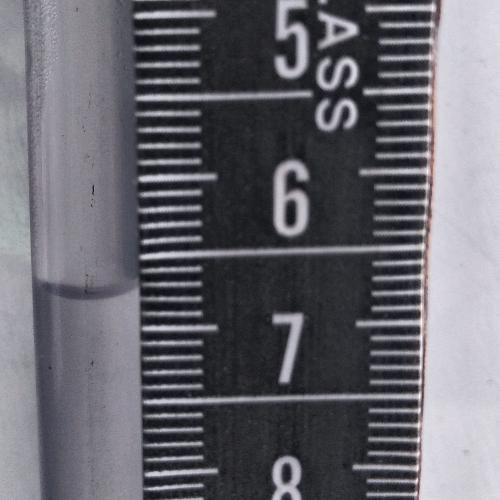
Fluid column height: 6.7 cm